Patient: sex F, age 71
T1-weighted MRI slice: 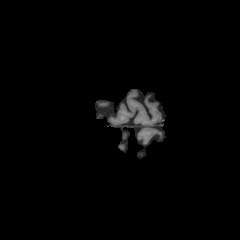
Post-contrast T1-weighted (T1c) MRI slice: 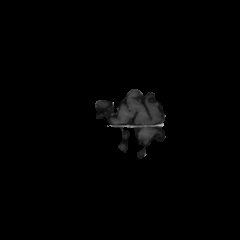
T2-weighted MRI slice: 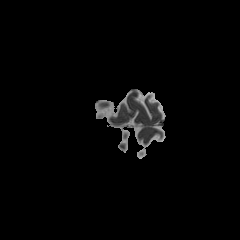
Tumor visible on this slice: no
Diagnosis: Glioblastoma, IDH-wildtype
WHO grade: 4